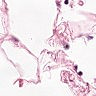
Metastatic tissue present: no